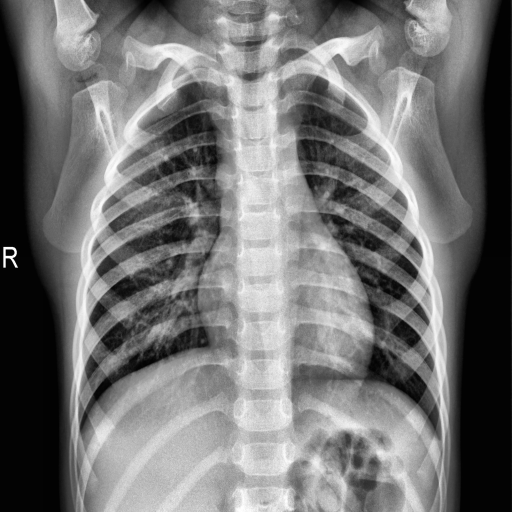
Finding: NORMAL